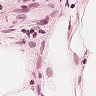
Metastatic tissue present: no